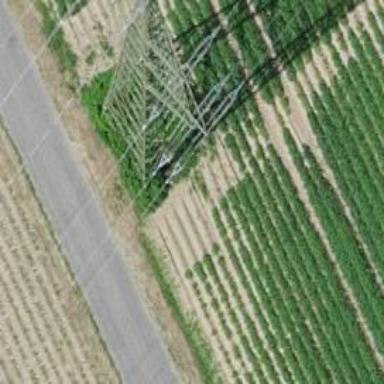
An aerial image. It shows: Power line in the image.